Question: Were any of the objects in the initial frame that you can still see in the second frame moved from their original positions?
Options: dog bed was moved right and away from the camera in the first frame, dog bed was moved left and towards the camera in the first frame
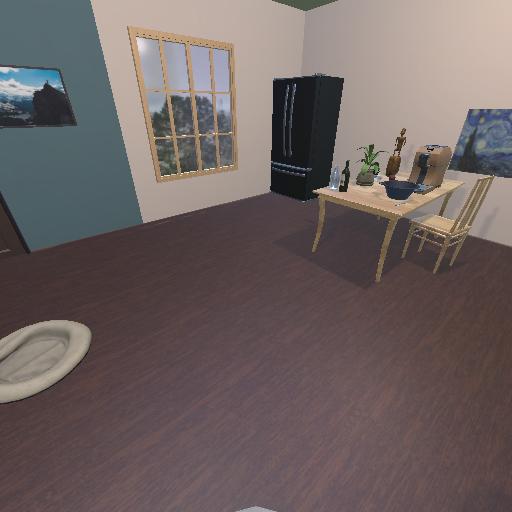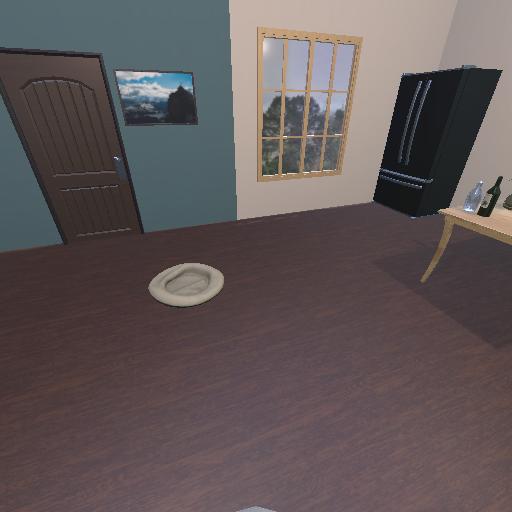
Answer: dog bed was moved right and away from the camera in the first frame